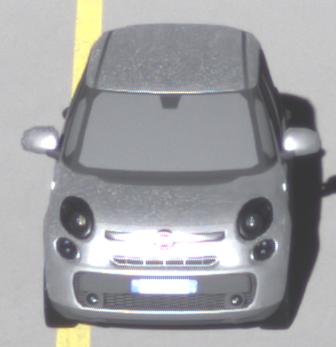
Make: Fiat
Model: 500L 1.4 16V
Detailed model: 500L (199)
Model produced from: 2012/10
Model produced until: 2017/05
Doors: 5
Color: white
Road condition: dry road
Daytime: morning or afternoon
Contrast: high contrast